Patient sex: M
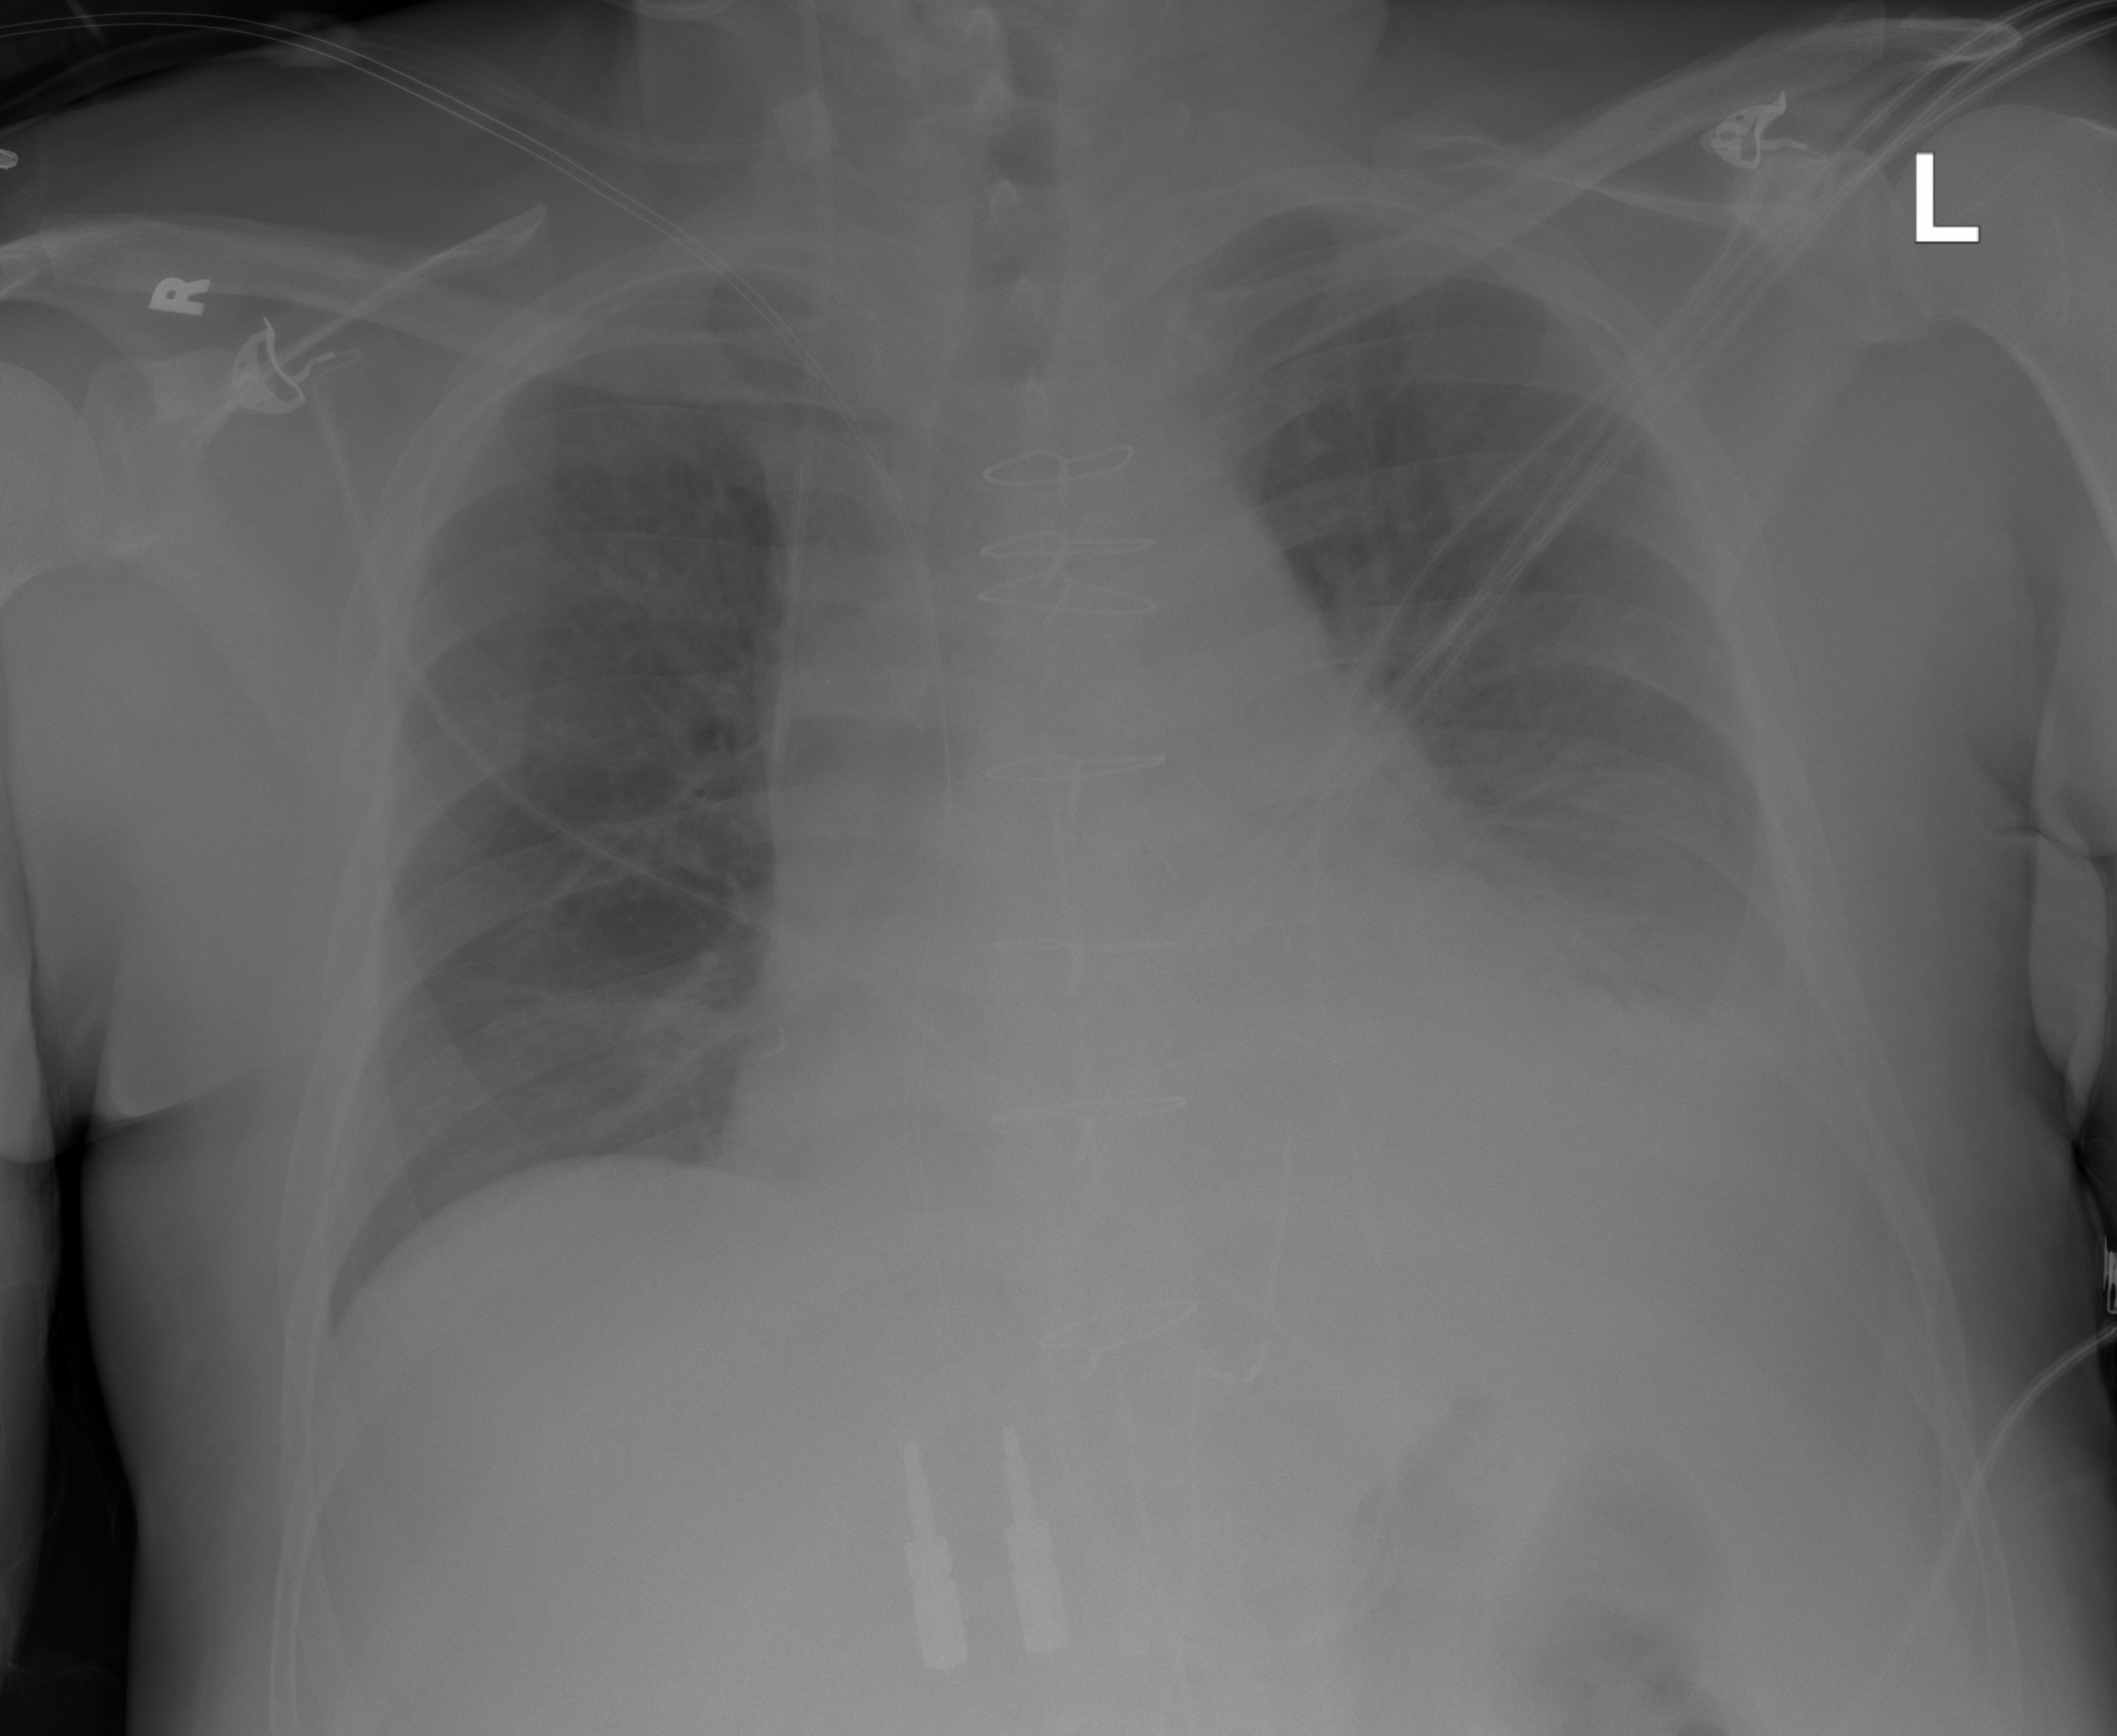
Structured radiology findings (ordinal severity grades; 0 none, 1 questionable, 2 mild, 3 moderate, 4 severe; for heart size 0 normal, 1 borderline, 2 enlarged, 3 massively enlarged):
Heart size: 2
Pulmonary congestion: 0
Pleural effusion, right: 0
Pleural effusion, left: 2
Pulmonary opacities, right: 0
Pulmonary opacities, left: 0
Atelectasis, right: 0
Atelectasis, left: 2